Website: slack
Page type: payment
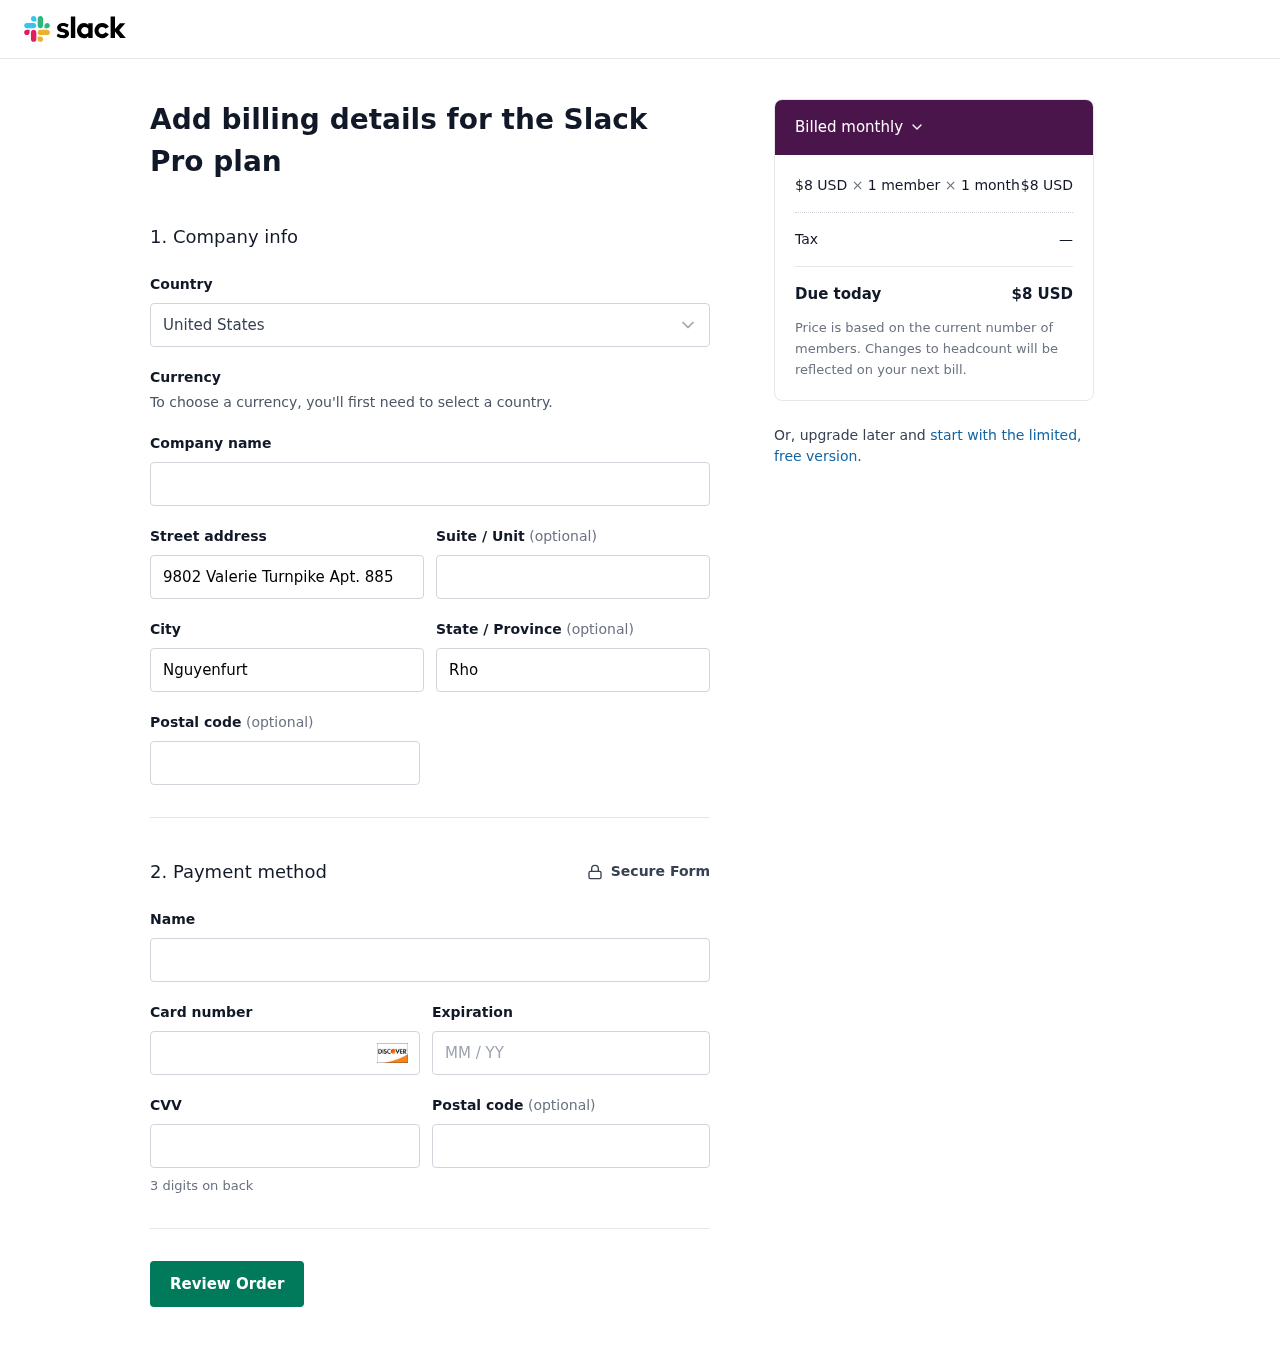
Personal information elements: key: PII_COUNTRY
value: United States
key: PII_STREET
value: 9802 Valerie Turnpike Apt. 885
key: PII_CITY
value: Nguyenfurt
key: PII_STATE
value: Rhode Island
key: PII_POSTCODE
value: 88611
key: PII_FULLNAME
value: Erica Porter
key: PII_CARD_NUMBER
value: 6011 1771 8236 2178
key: PII_CARD_EXPIRY
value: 11/28
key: PII_CARD_CVV
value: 229
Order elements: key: ORDER_PRICE_PER_MEMBER
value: $8 USD
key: ORDER_NUM_MEMBERS
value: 1 member
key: ORDER_NUM_MONTHS
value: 1 month
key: ORDER_SUBTOTAL
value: $8 USD
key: ORDER_TAX
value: —
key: ORDER_TOTAL
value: $8 USD